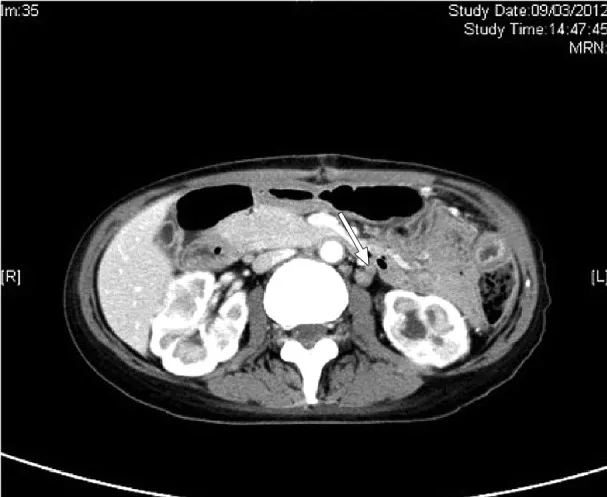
Computed tomography (CT) scan of the abdomen and pelvis. Arrow indicates enlarged paraaortic lymph nodes.
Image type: radiology (ct)